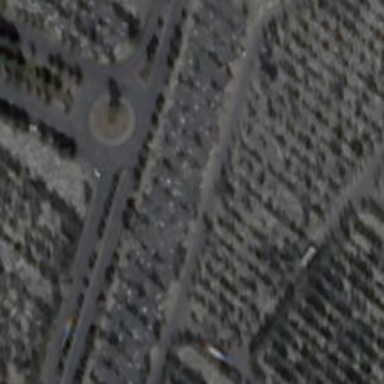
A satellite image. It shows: Cemetery.